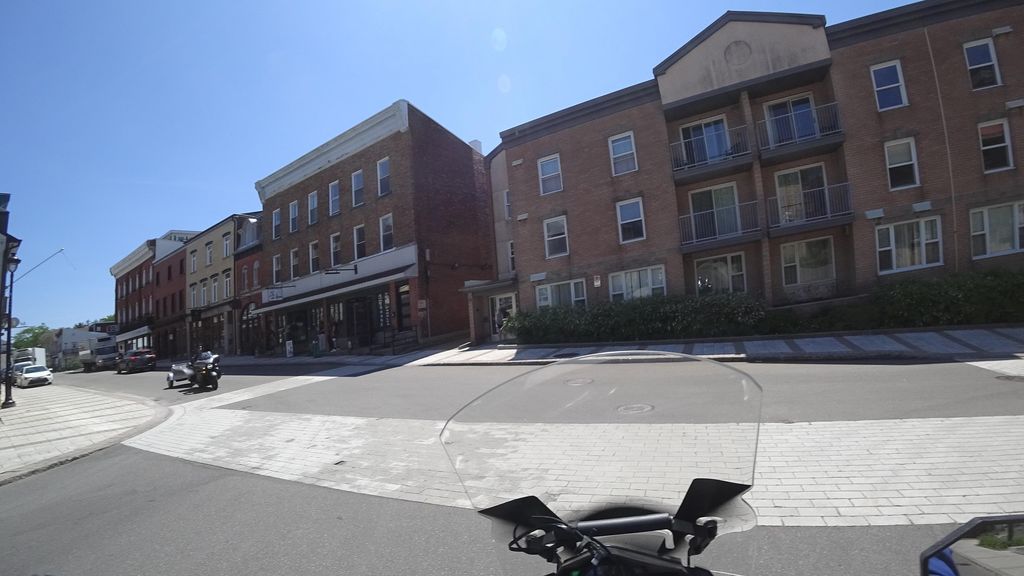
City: quebec_city